Question: Trying to build the multidimensional array with a foreach using record from a db...

'''
$servDetails = array(
// CSS Servers
'css' => array(
'server1' => array(
'id' => 'id1',
'type' => 'css',
'host' => 'ip:port'
),
'server2' => array(
'id' => 'id2',
'type' => 'css',
'host' => 'ip:port'
)
)
);
'''
What's the best way of doing this?
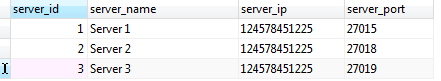
Answer: Assuming you have executed and have populated an associative array:
'''
// create your containing array
$servDetails = array('css' => array());
// iterate over the results
foreach ($results as $result) {
$servDetails['css'][$result['server_name']] = array(
'id' => $result['server_id'],
'type' => 'css',
'host' => $result['server_ip'] . ':' . $result['server_port']
);
}
'''
I'm not sure where the ''css'' portion comes from in your sample, so you may have to adjust this to make it dynamic (if it is in fact dynamic).
You could also build this array structure directly when pulling the results from the db:
'''
if ($results = $mysqli->query($query)) {
while ($result = $results->fetch_assoc()) {
$servDetails['css'][$result['server_name']] = array(
'id' => $result['server_id'],
'type' => 'css',
'host' => $result['server_ip'] . ':' . $result['server_port']
);
}
'''